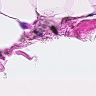
Metastatic tissue present: no